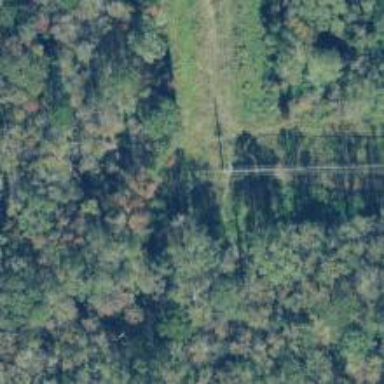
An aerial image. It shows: Power pole.